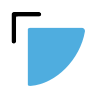
Cursor type: resize_nw
OS/theme: linux-bibata
Variant: black